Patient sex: M
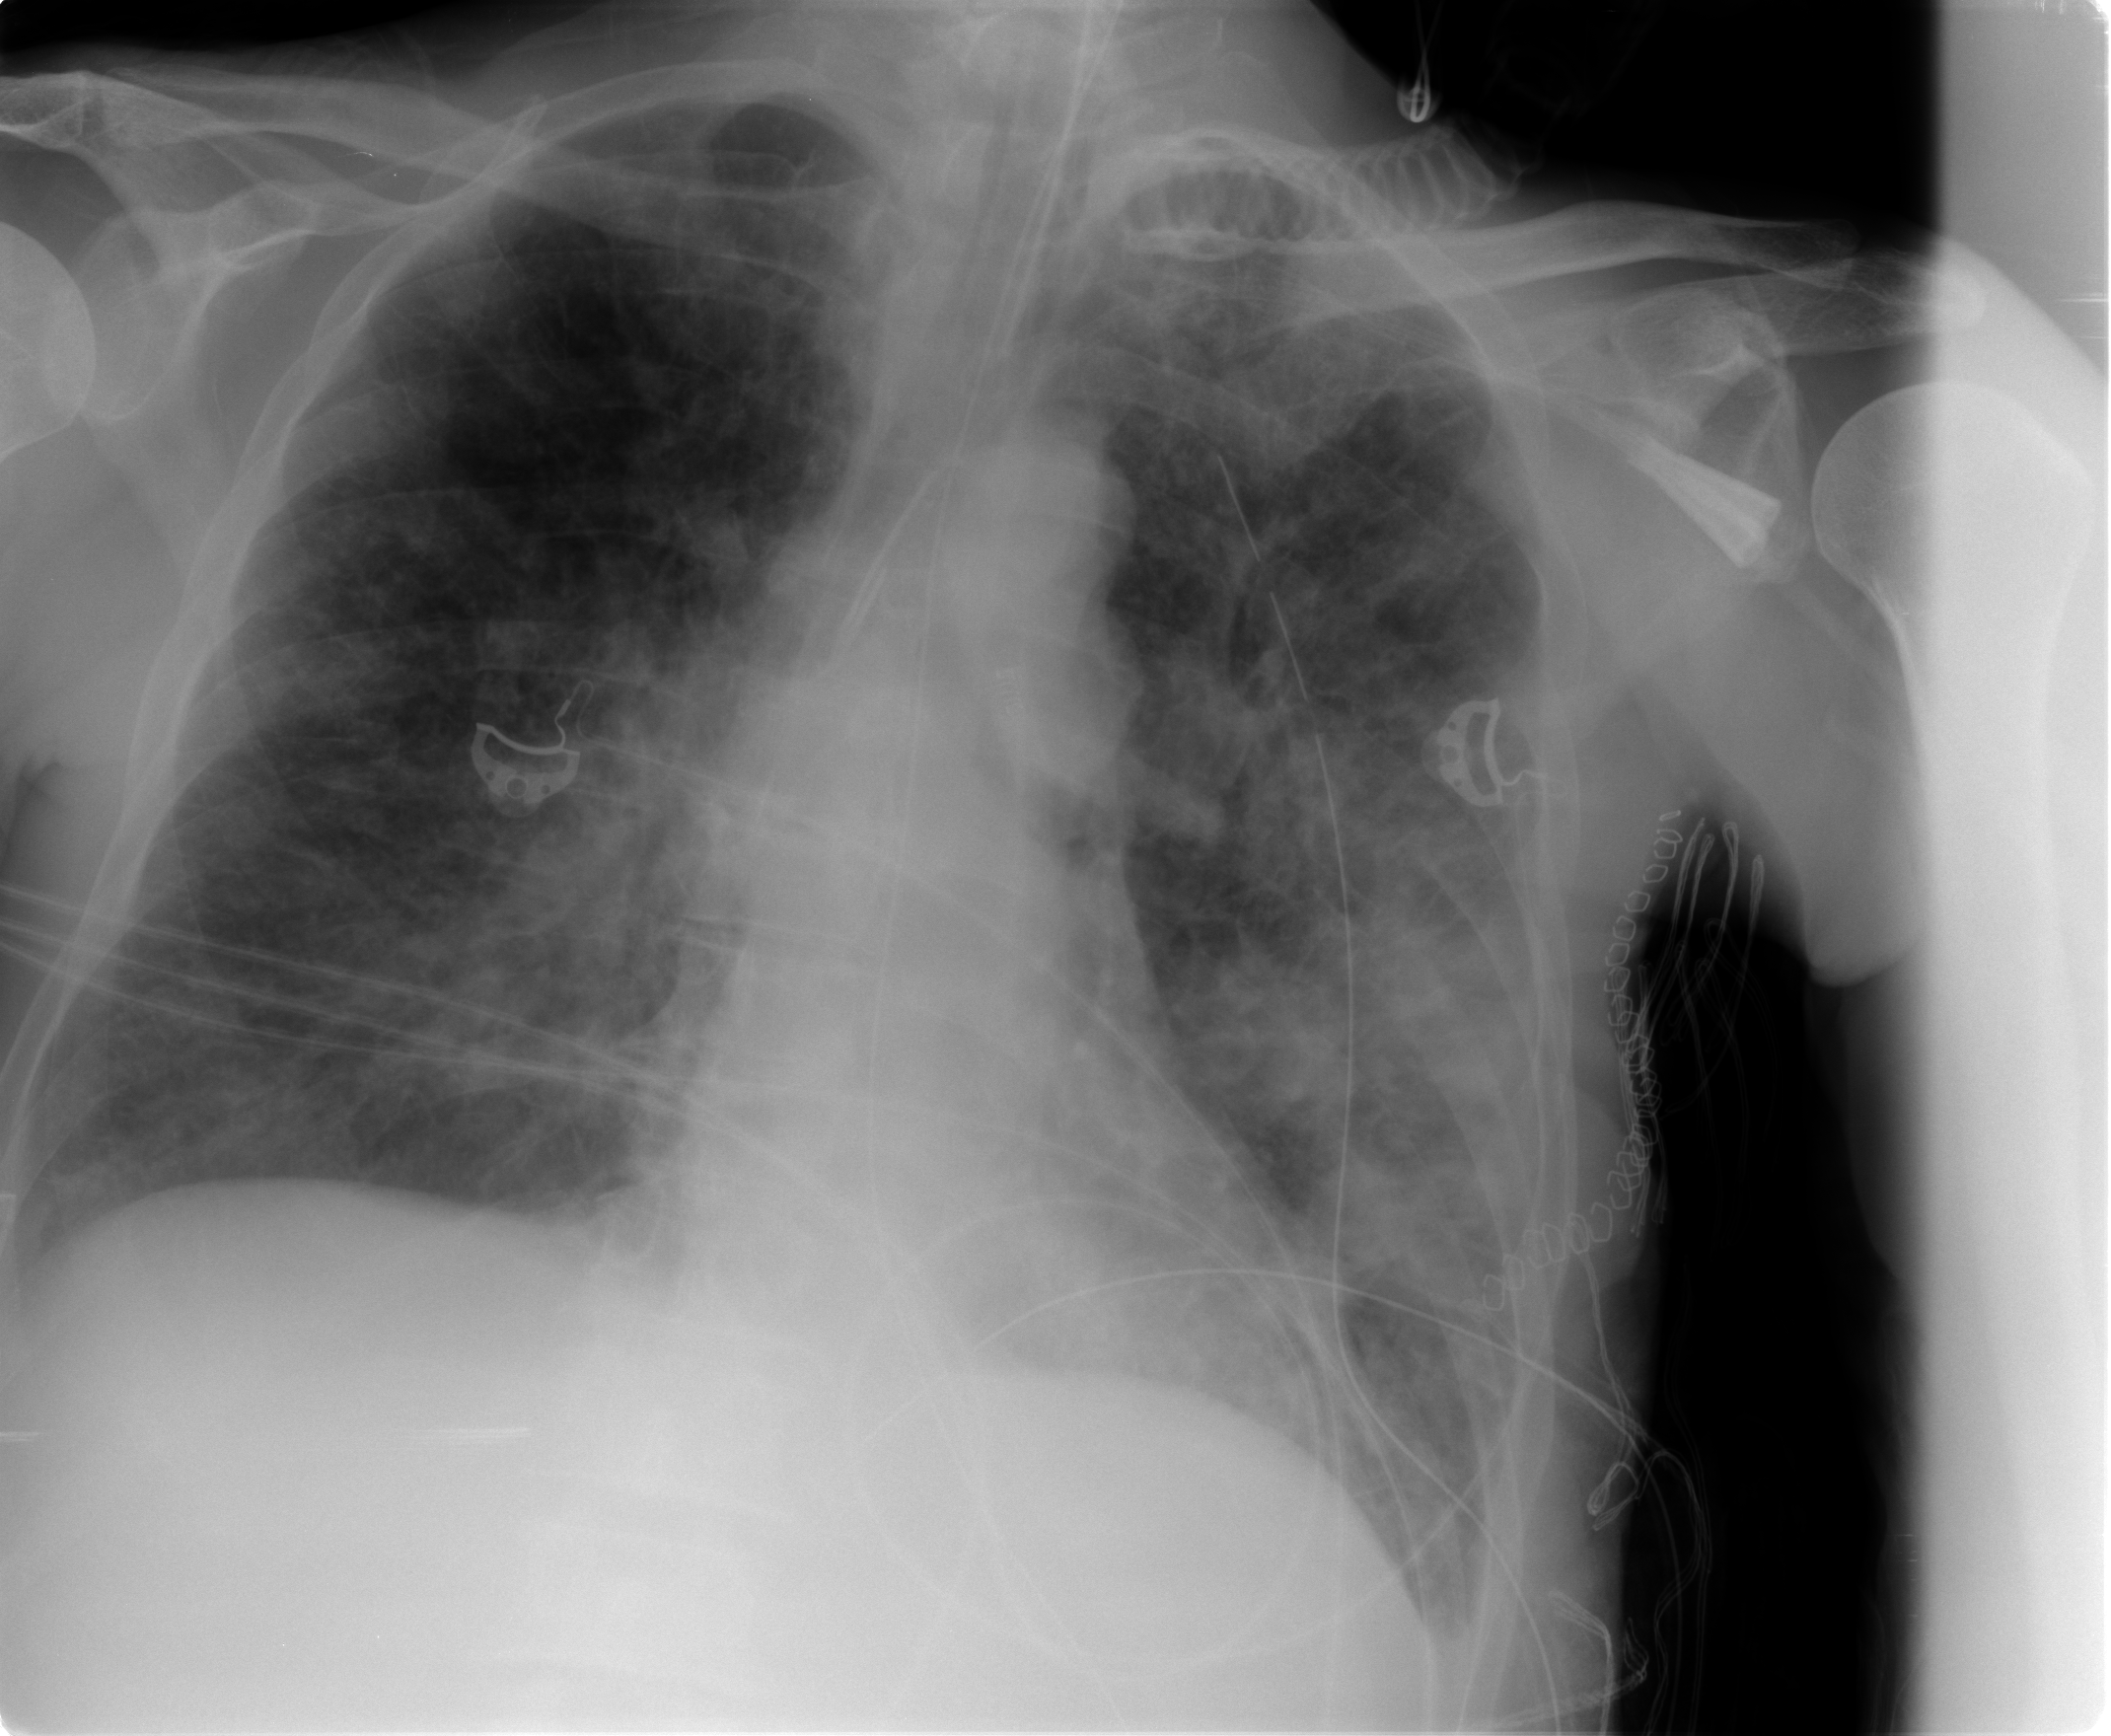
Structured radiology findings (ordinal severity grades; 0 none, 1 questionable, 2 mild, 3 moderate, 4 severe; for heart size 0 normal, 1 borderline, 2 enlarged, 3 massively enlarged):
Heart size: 0
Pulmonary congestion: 3
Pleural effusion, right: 2
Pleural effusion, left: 2
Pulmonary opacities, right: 2
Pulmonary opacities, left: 3
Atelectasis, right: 2
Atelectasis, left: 3